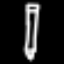
Label: pencil